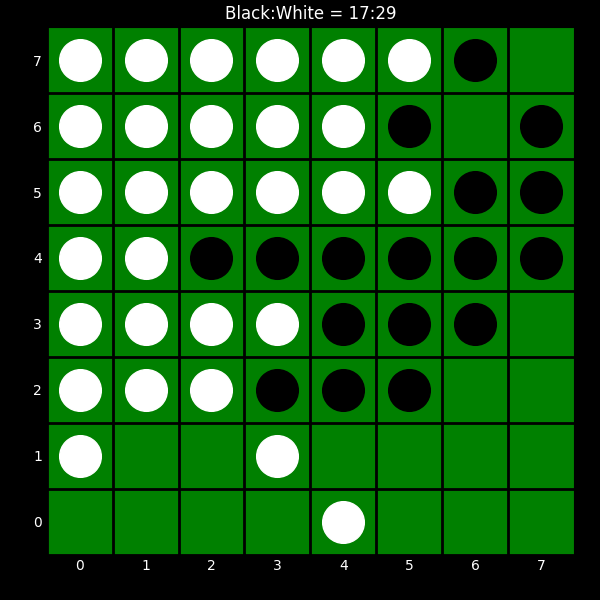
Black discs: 17
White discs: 29